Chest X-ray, PA view. Patient: 79 years old, sex M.
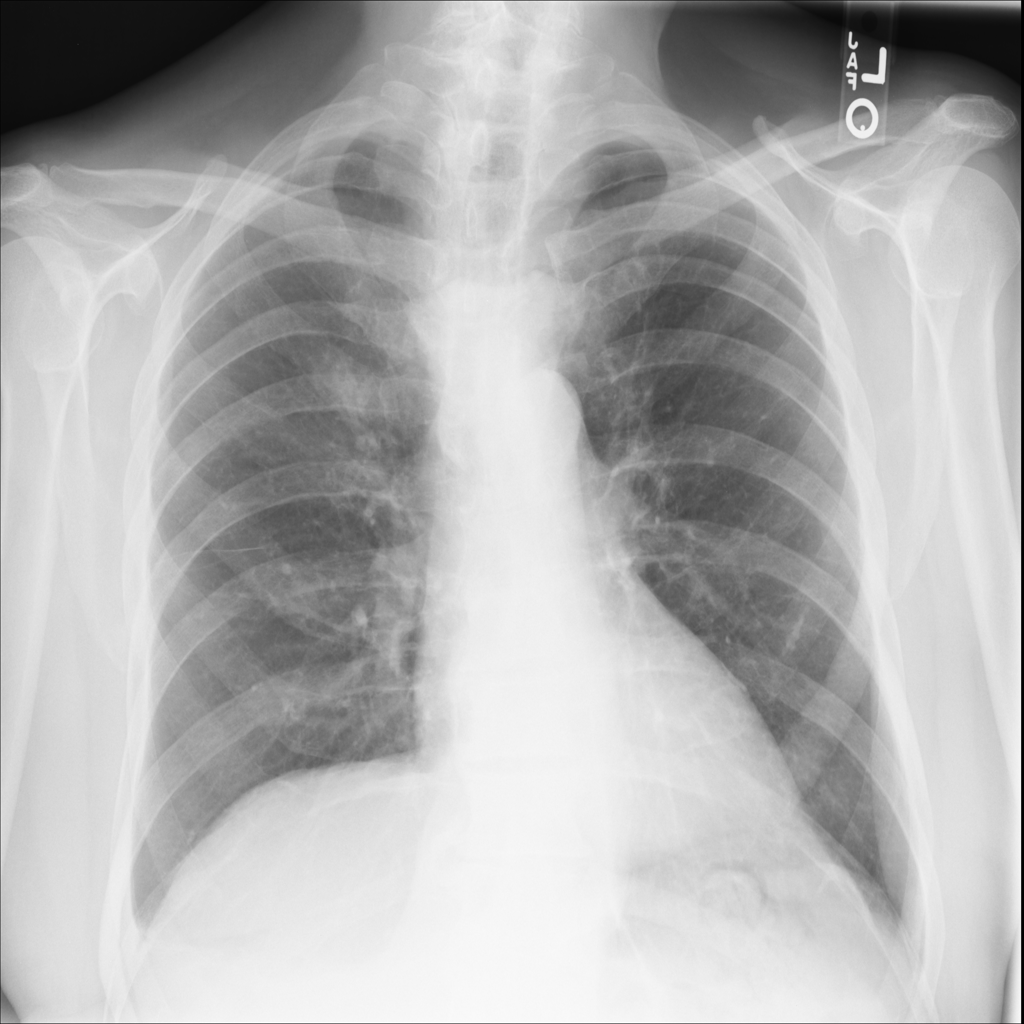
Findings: No Finding